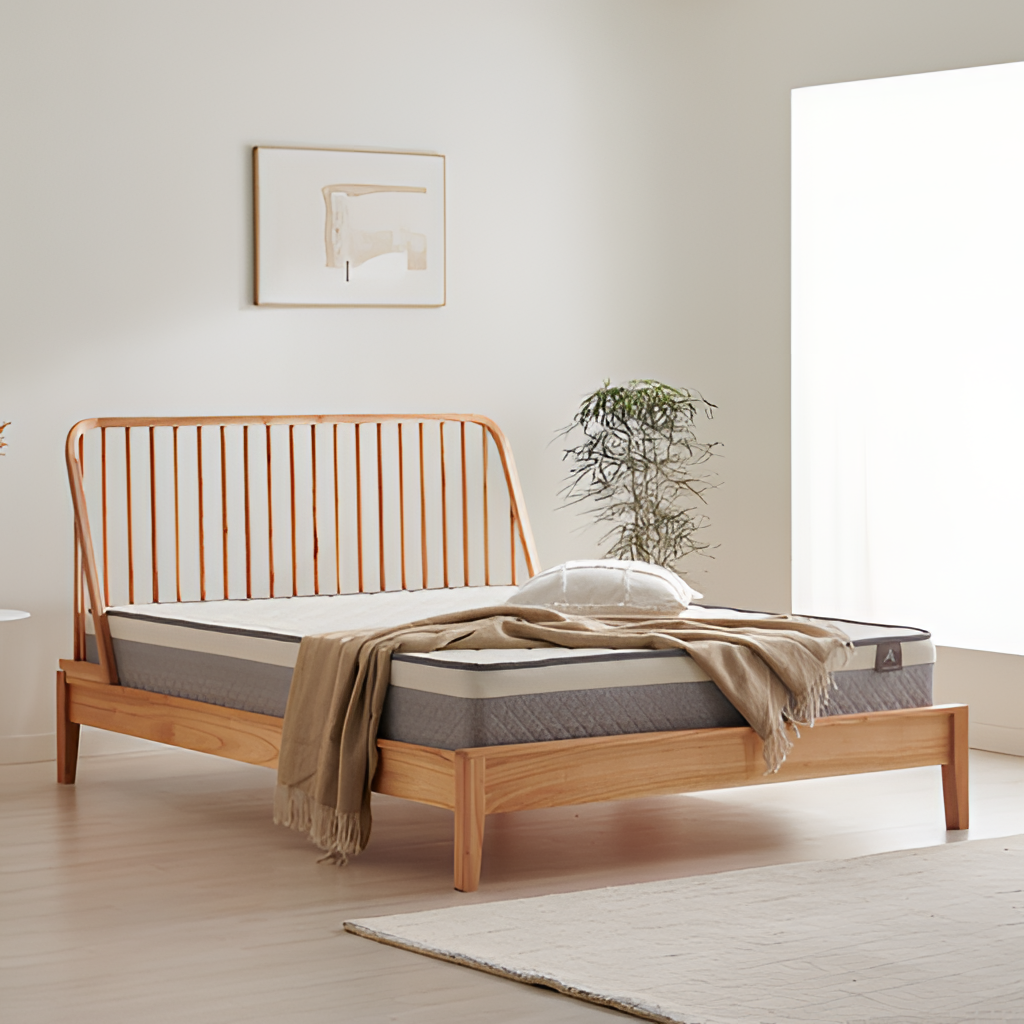
wood bed, bedroom, beige wood flooring, with plank pattern, paint wallpaper, with solid pattern, minimal